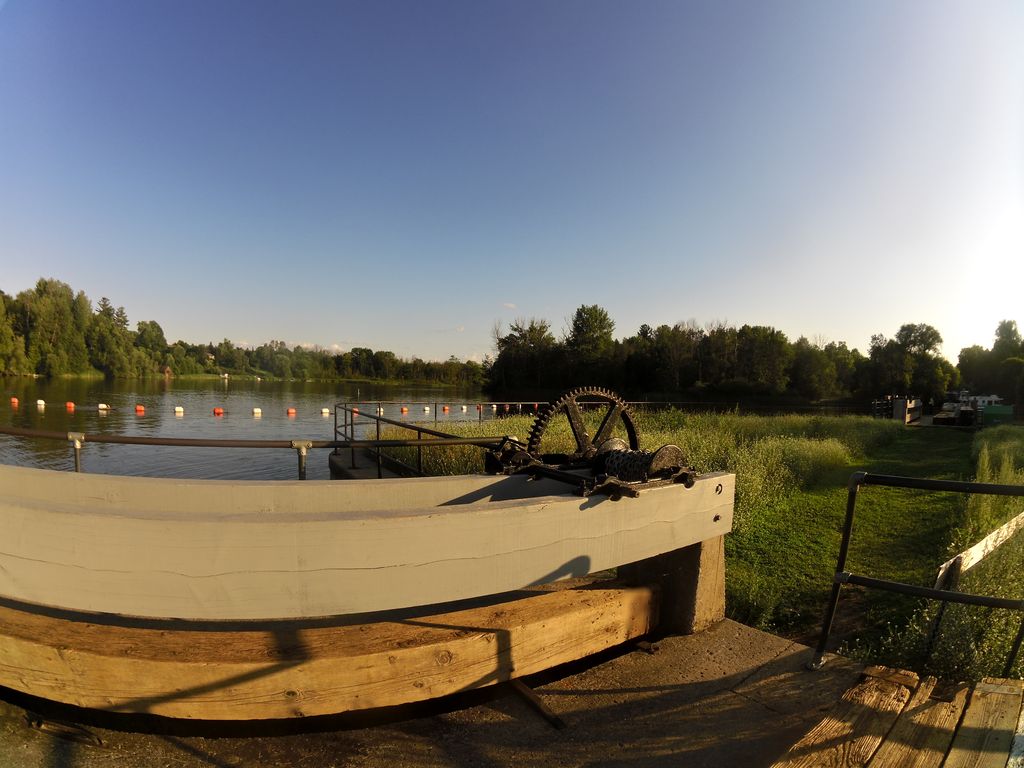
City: ottawa-gatineau